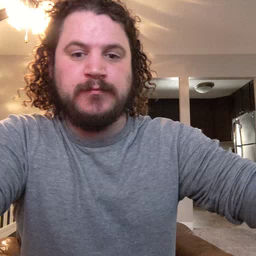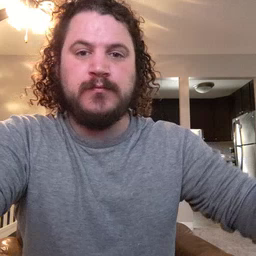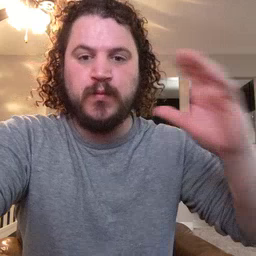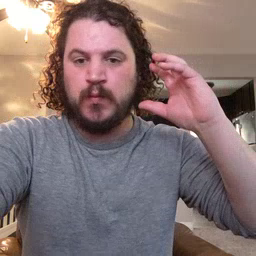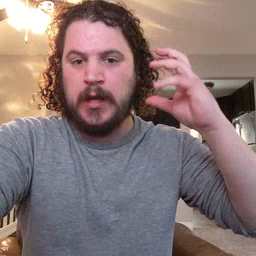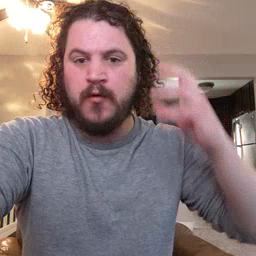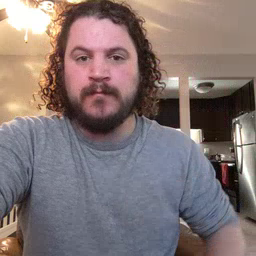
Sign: radio